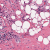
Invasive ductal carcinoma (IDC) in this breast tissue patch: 1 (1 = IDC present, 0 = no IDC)